You are looking at the envelope spectrum of a bearing's vibration signal. The marked vertical lines are the theoretical fault frequencies for the outer race, inner race, rolling elements, and cage. Classify the bearing condition as one of: normal, inner_race, outer_race, ball.
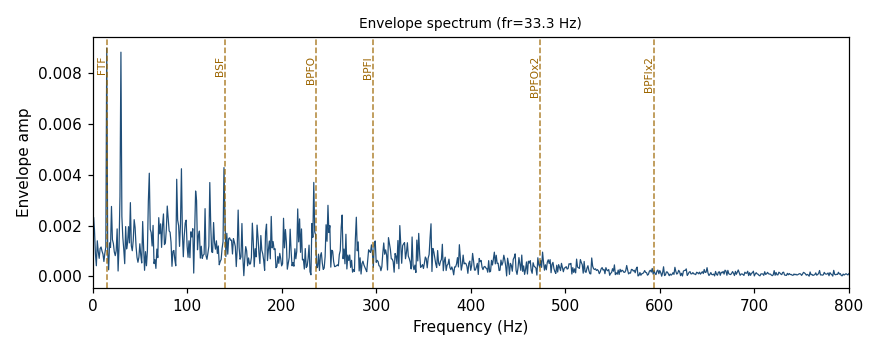
Answer: ball